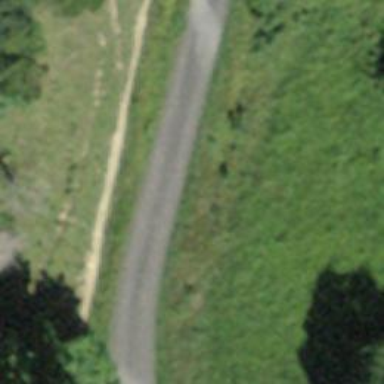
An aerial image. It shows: Track with grade1 tracktype.